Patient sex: M
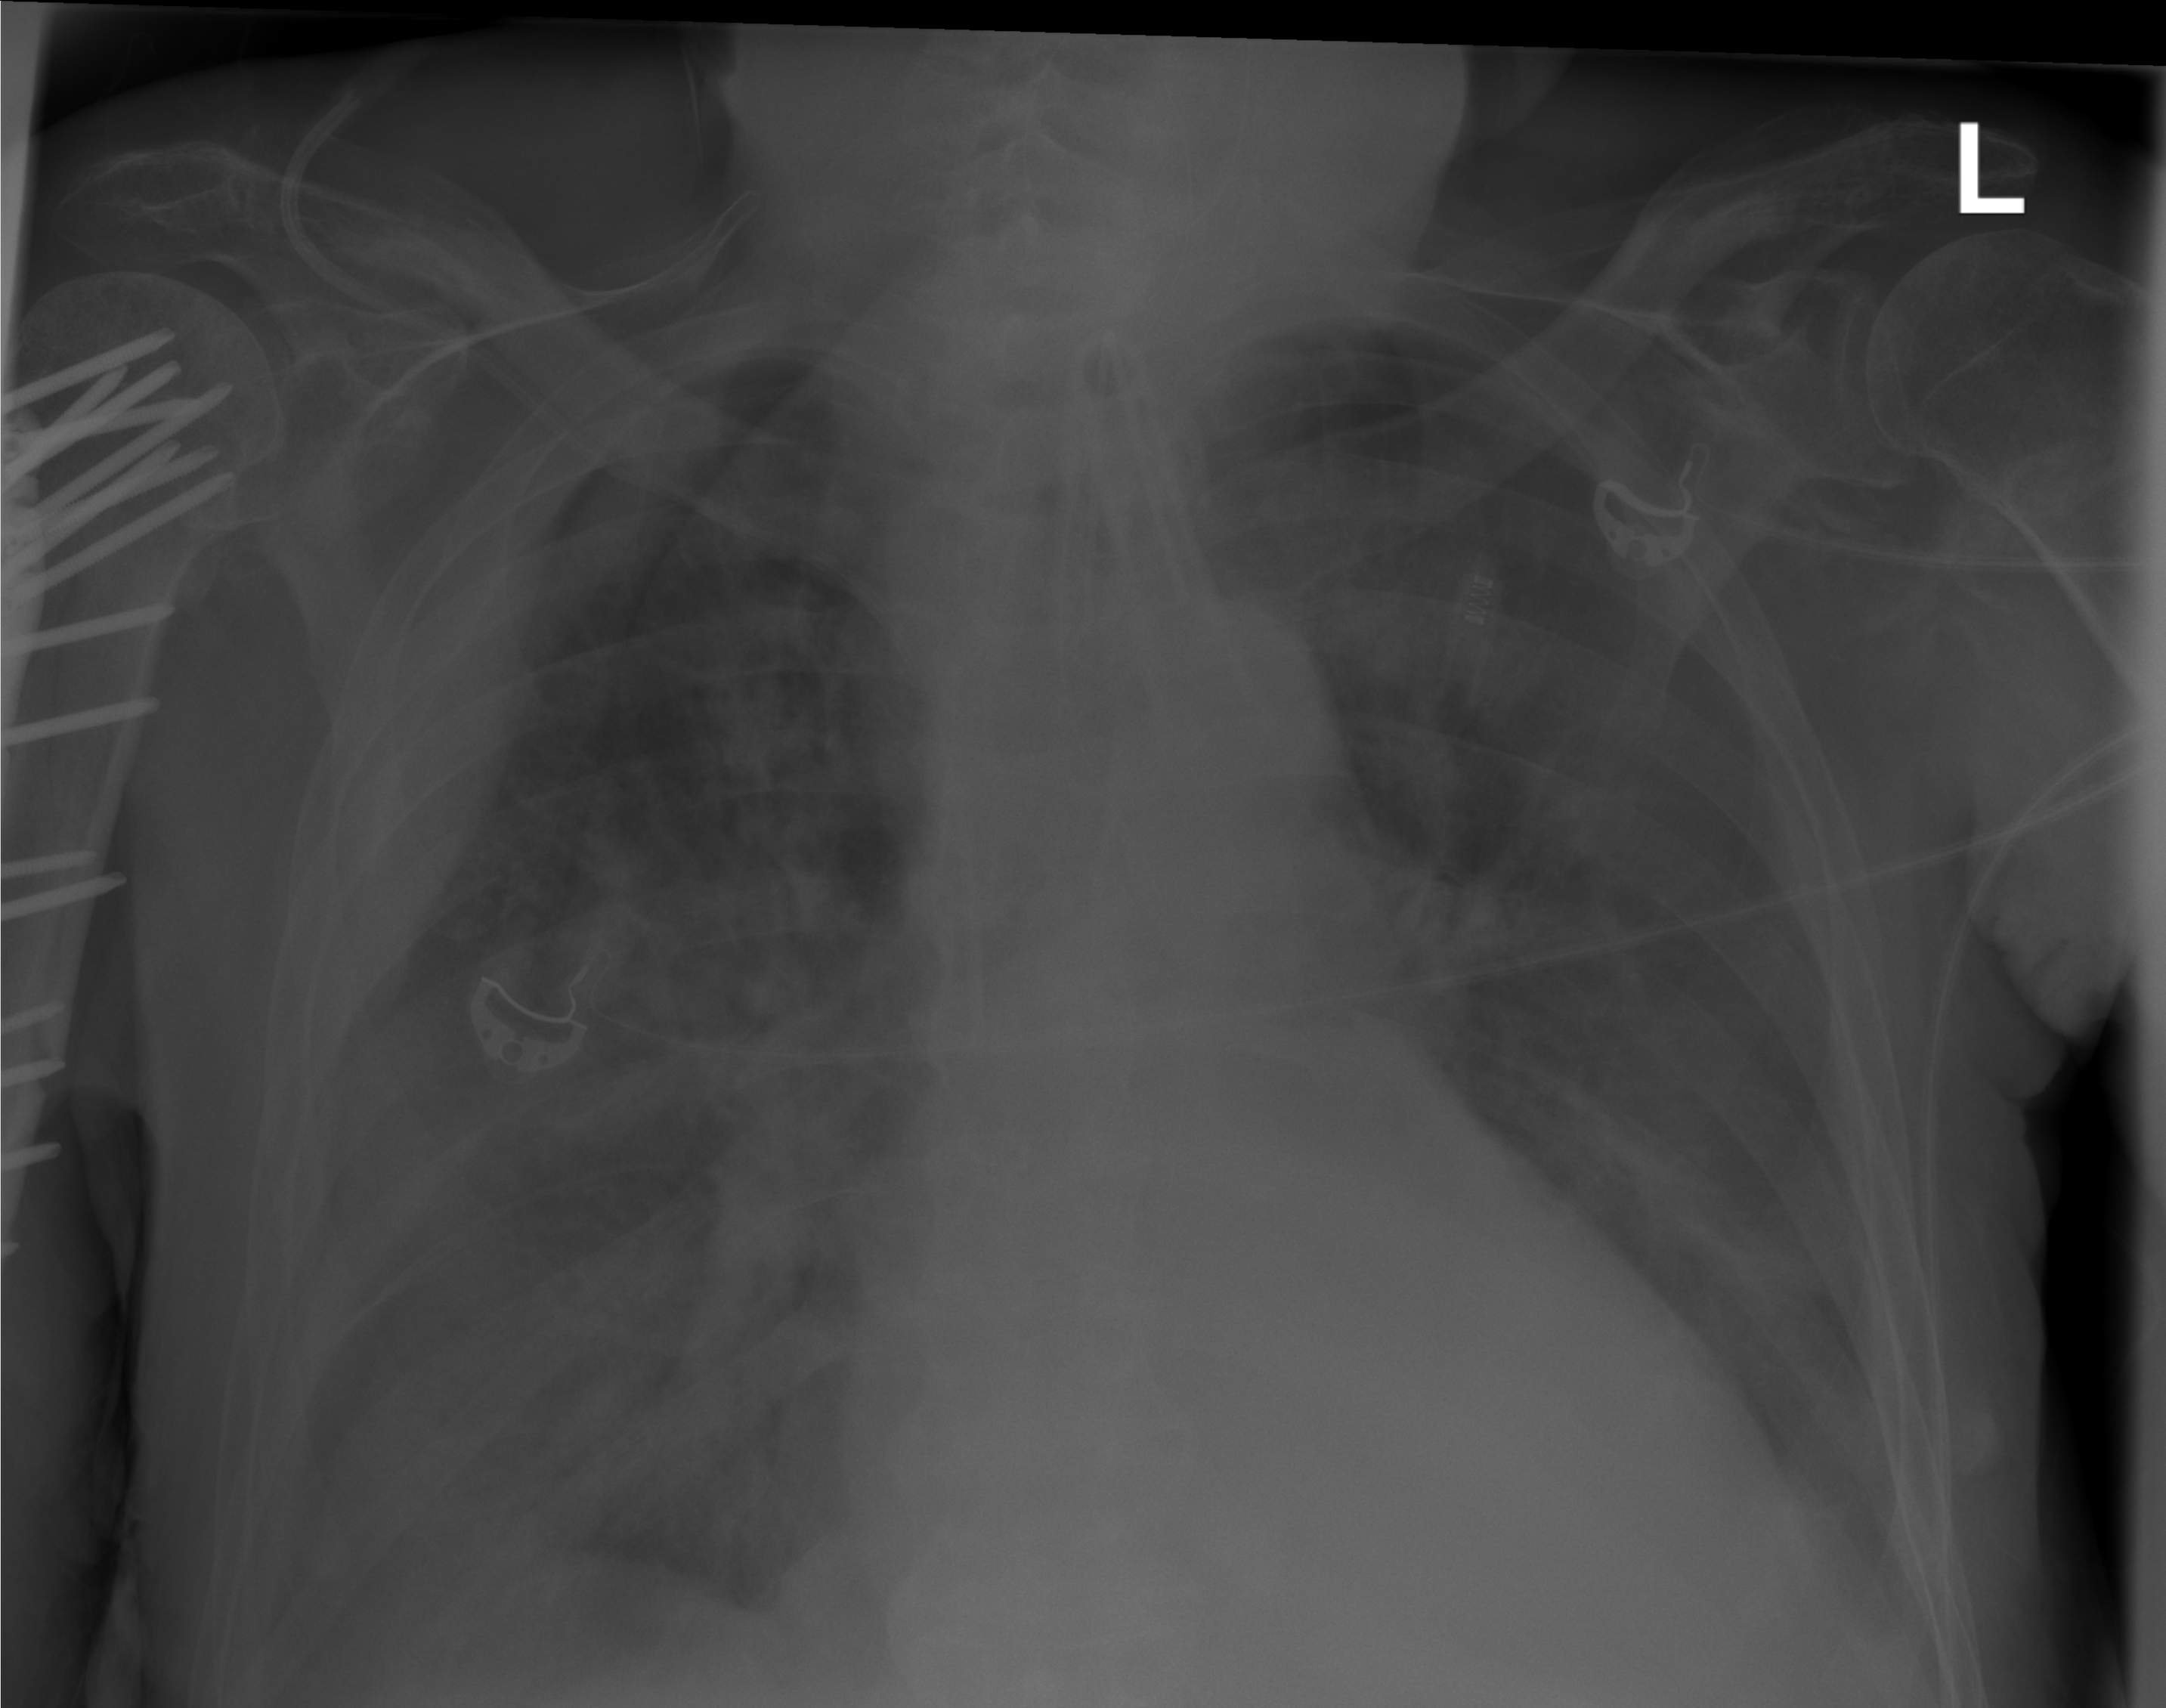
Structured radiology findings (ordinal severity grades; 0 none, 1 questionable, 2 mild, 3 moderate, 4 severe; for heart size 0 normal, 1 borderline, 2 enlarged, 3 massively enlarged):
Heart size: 1
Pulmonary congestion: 2
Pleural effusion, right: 2
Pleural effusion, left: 0
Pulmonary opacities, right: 2
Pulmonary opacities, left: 2
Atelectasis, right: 2
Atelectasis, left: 2